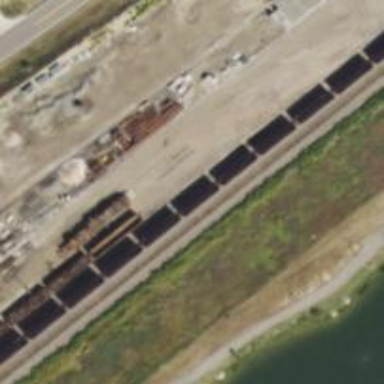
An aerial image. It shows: Railway siding with rails.